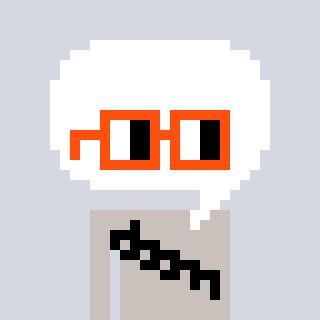
a pixel art character with square orange glasses, a speech bubble-shaped head and a foggrey-colored body on a cool background